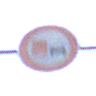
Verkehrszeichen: UeberholverbotKraftfahrzeuge
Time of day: SunriseSunset
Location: Outdoor (Urban)
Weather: Clear
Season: NotSpecified
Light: Natural